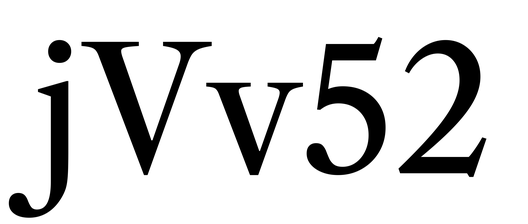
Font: LibreCaslonText_Regular